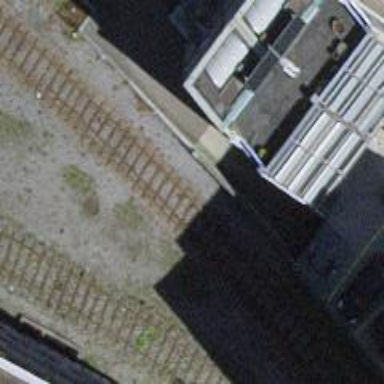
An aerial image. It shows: Disused railway spur with single track.